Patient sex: F
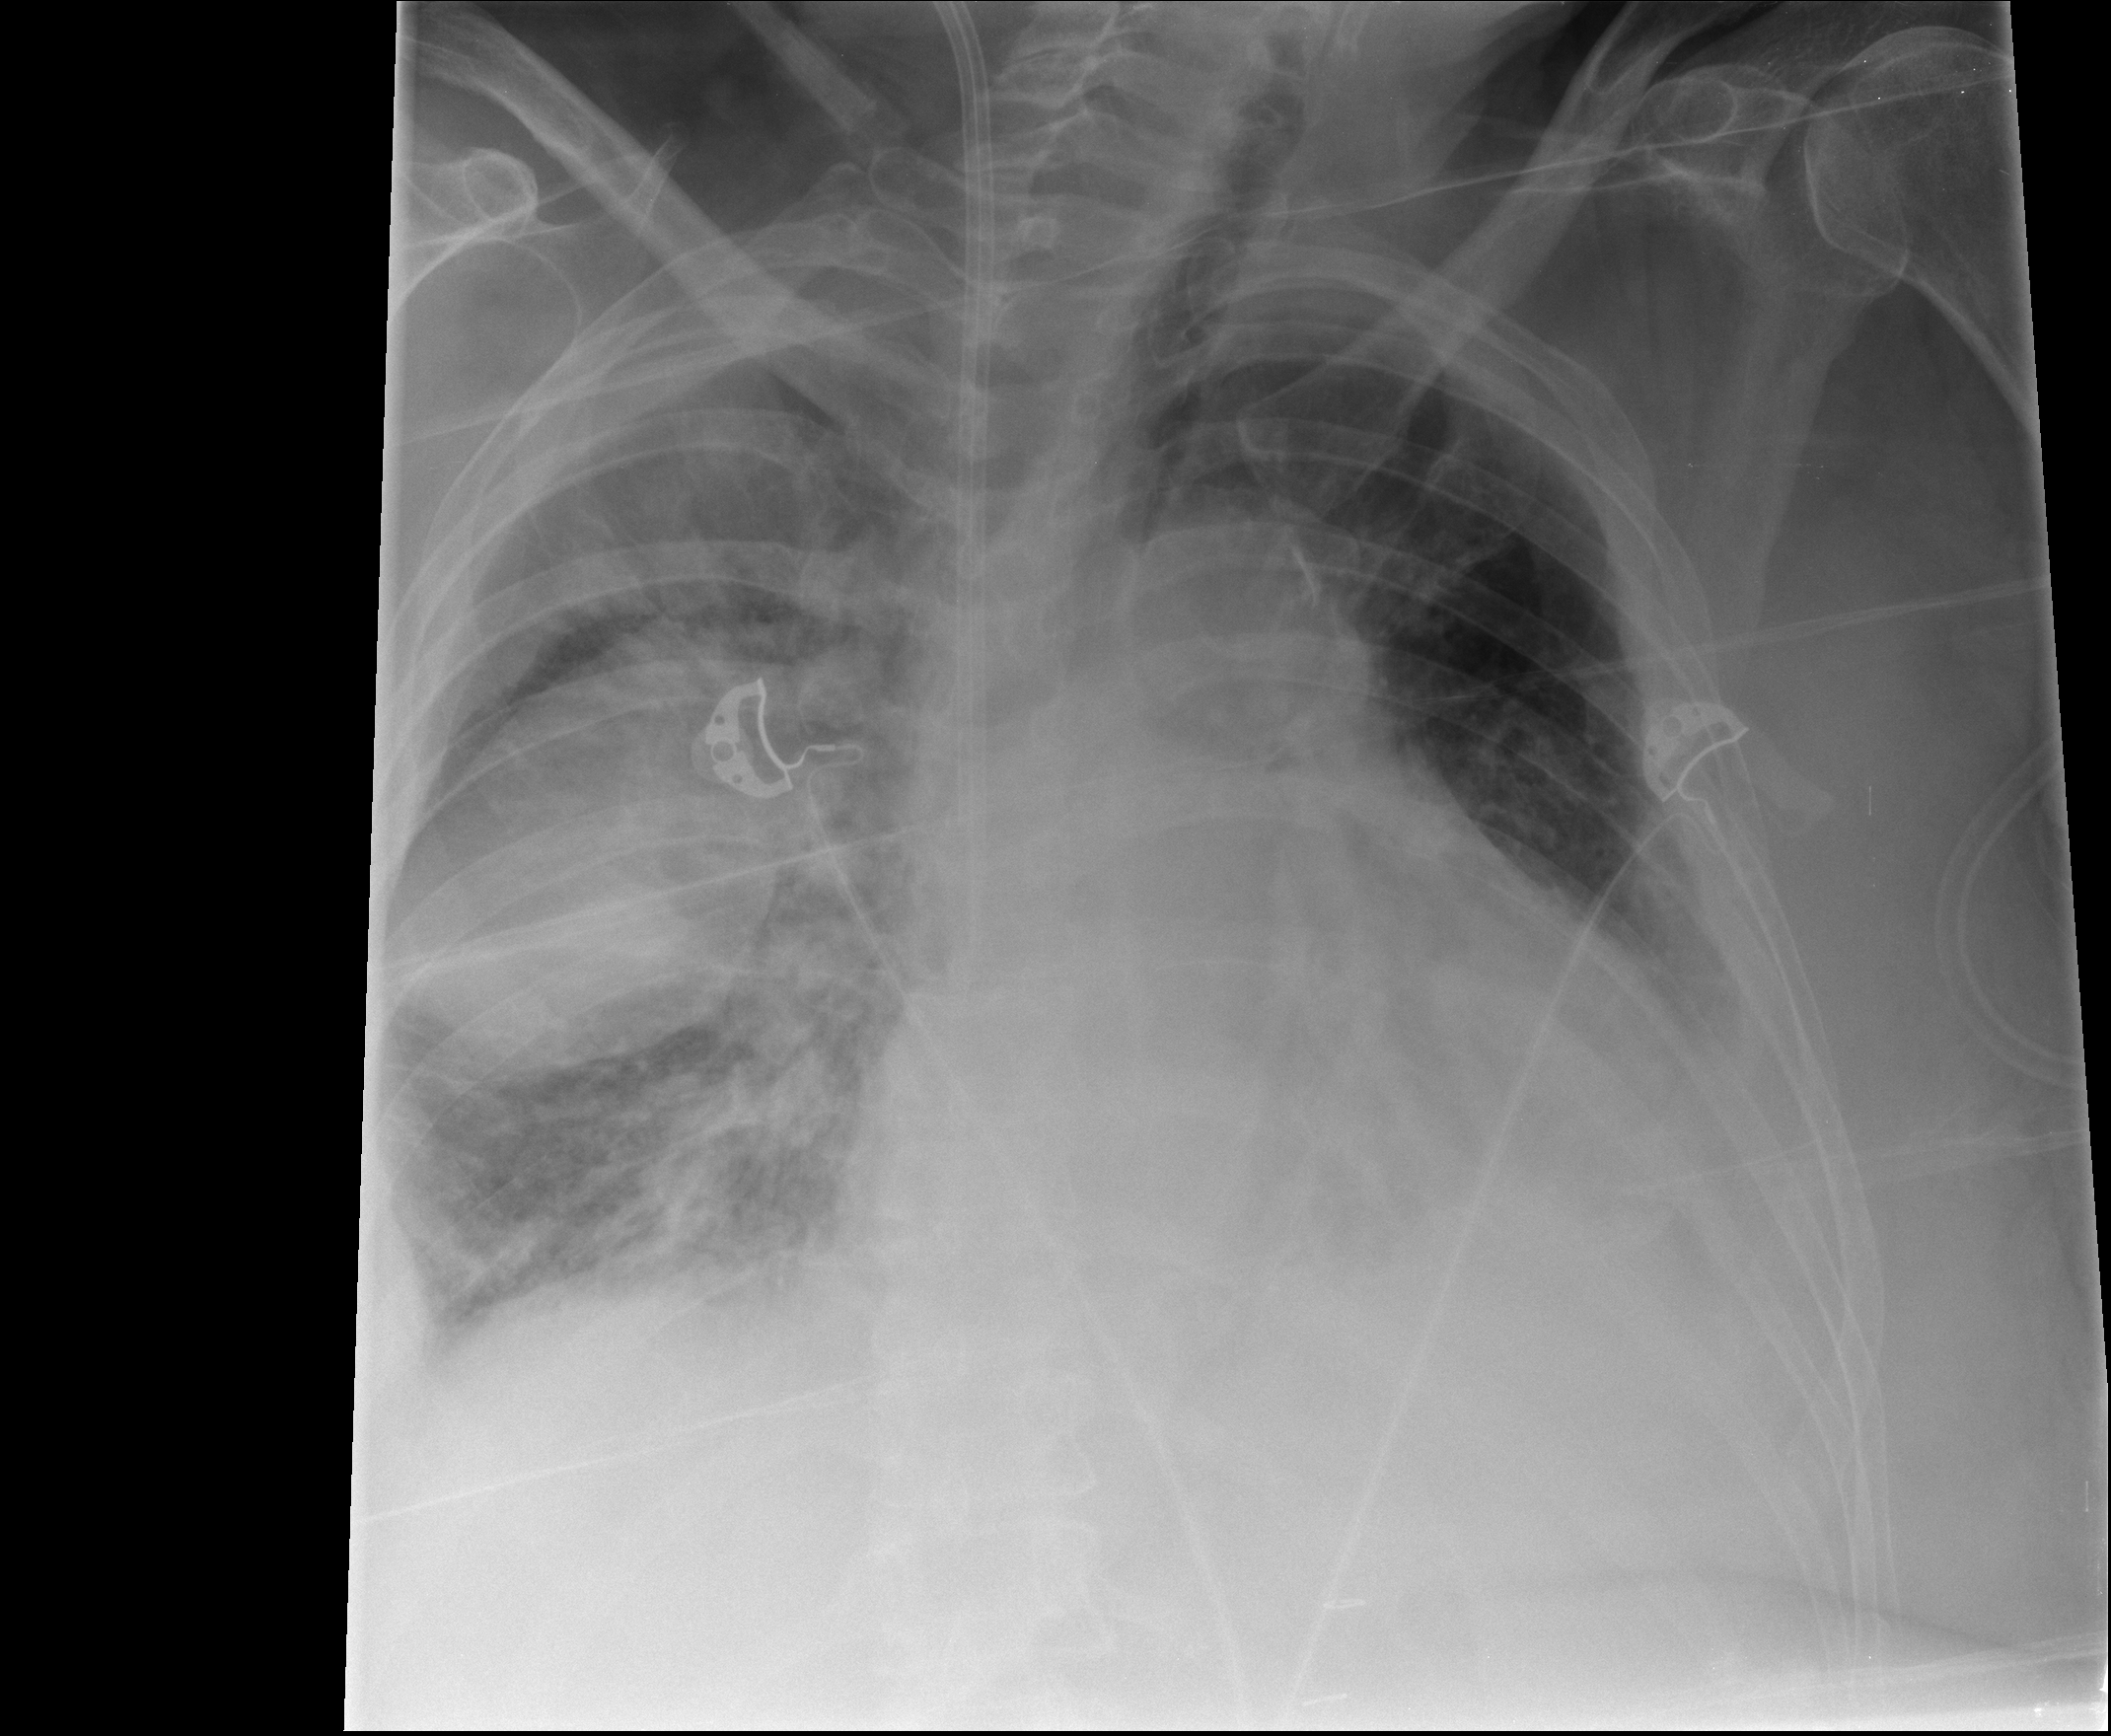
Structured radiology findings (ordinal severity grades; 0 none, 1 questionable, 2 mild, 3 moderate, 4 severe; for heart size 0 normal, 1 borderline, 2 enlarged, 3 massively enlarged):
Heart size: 3
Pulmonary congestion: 2
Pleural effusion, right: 3
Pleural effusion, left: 2
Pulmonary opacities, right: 2
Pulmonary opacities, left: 0
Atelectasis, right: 3
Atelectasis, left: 2